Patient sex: M
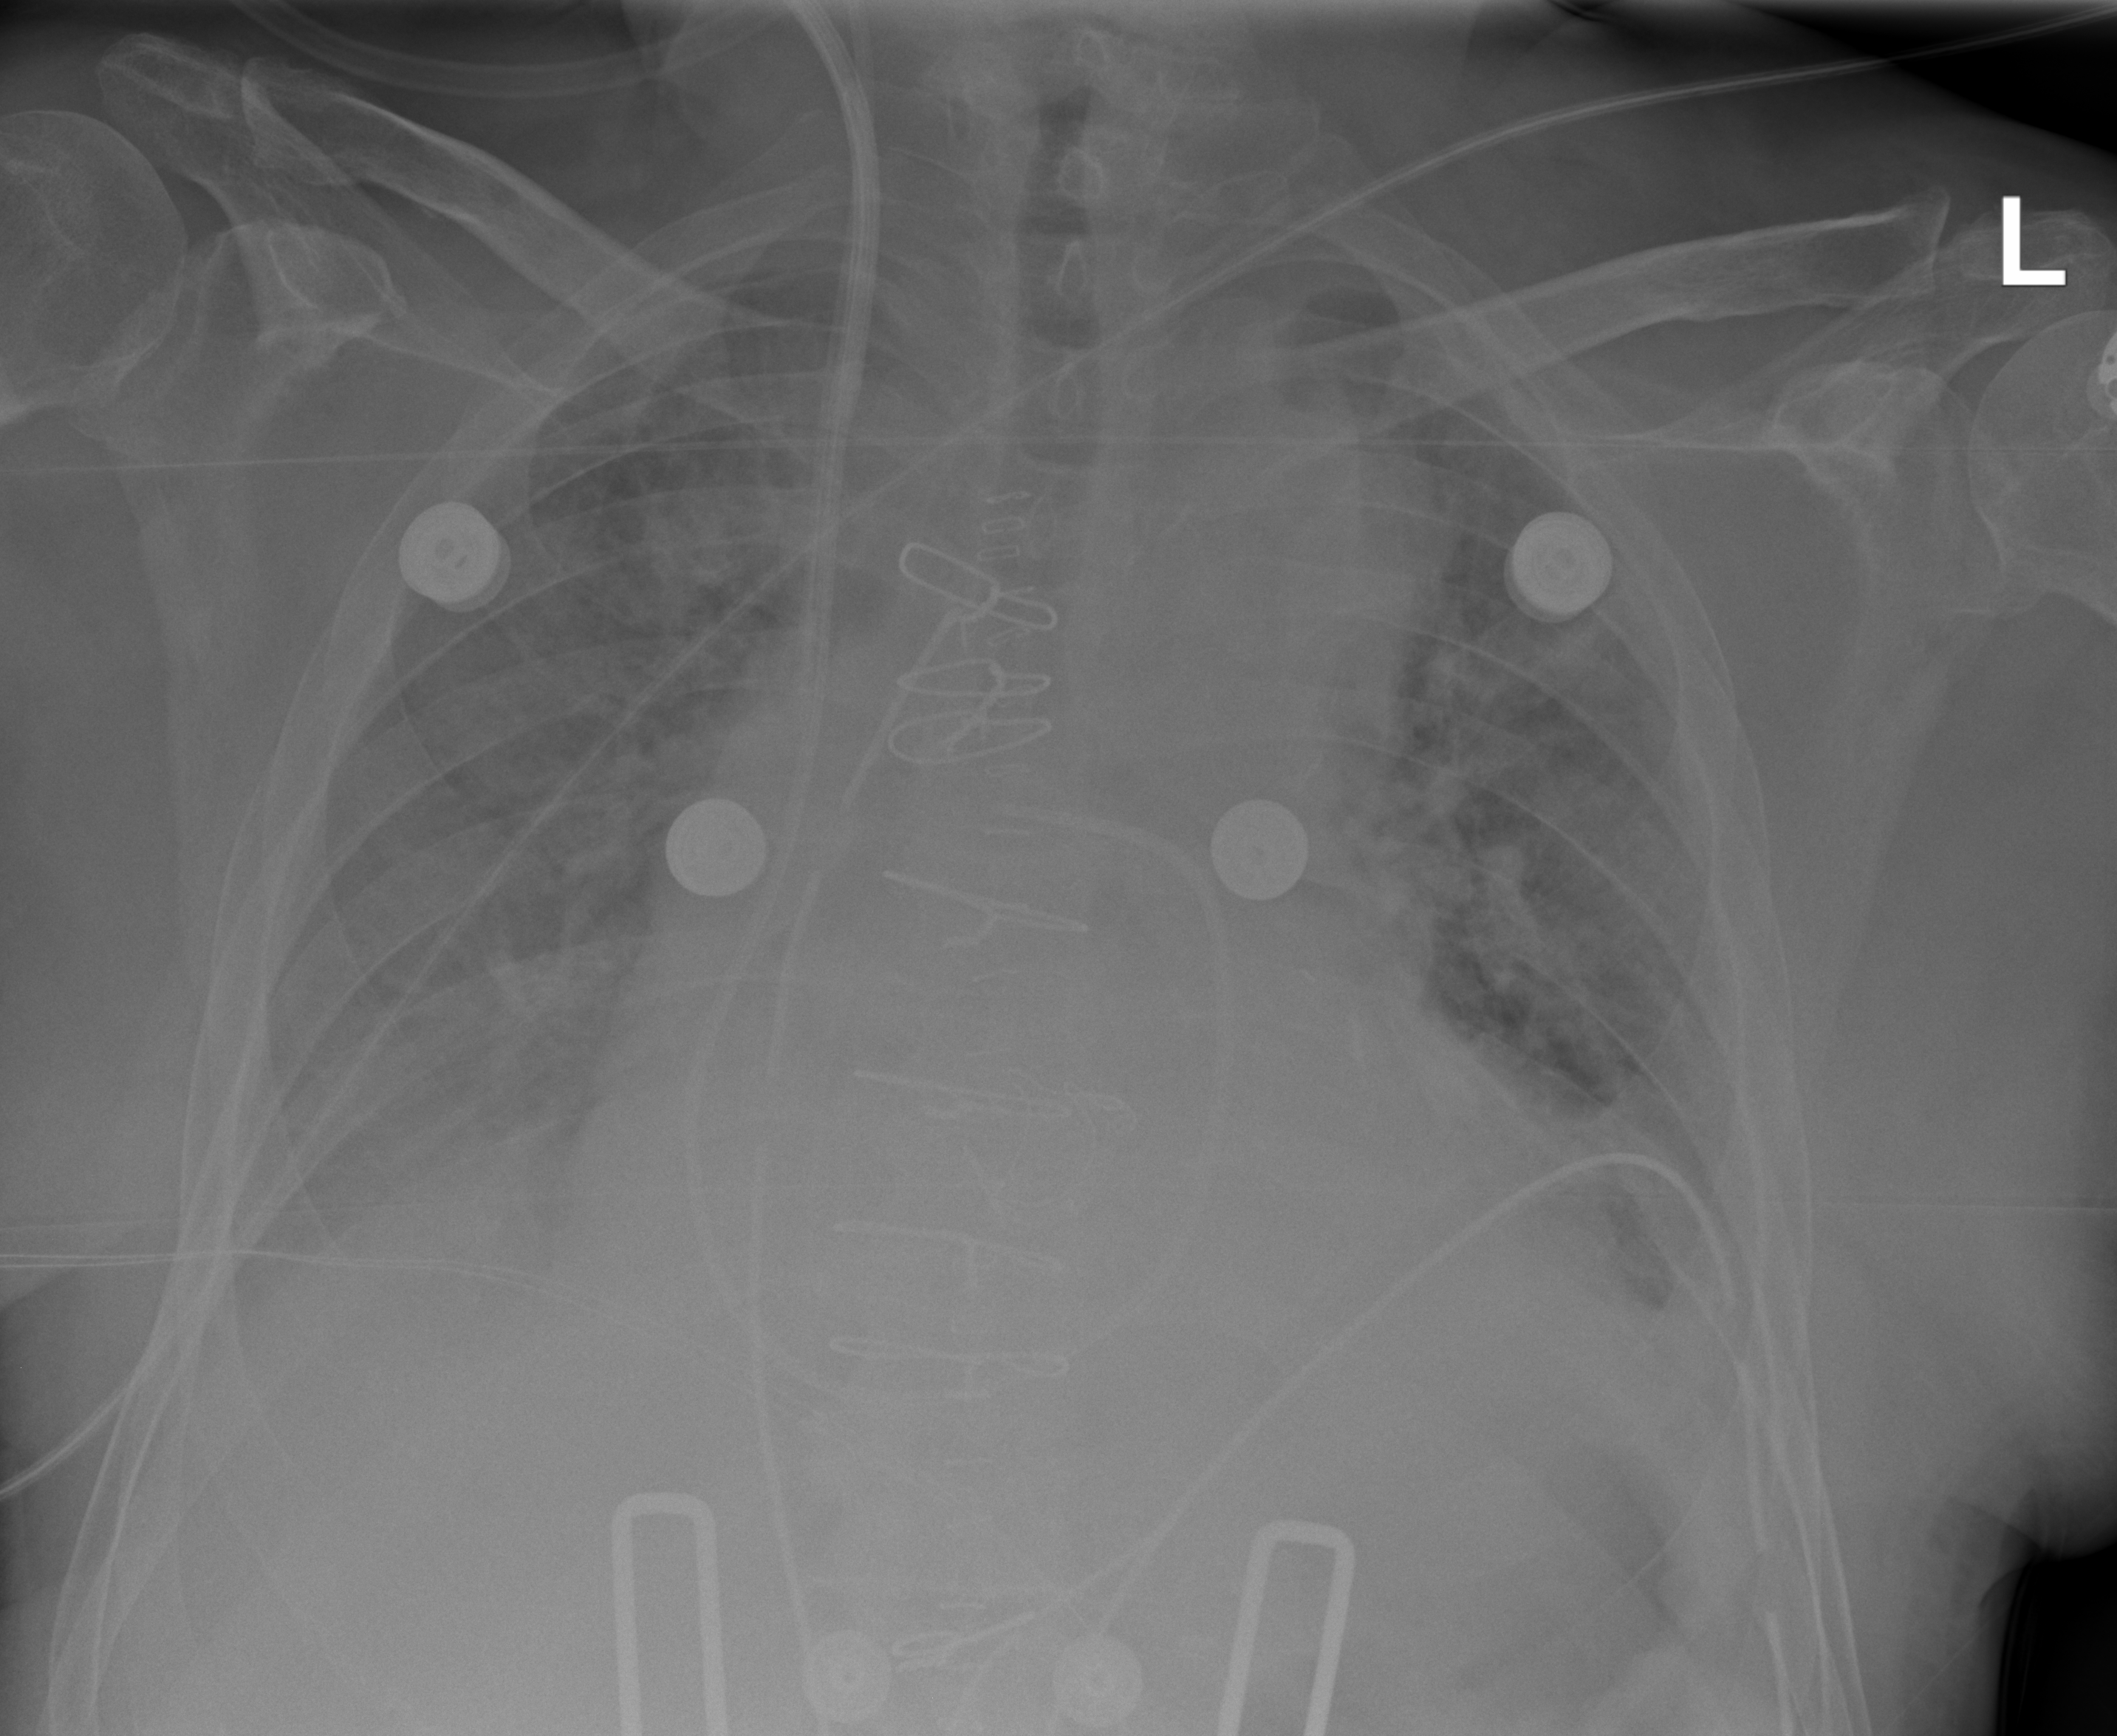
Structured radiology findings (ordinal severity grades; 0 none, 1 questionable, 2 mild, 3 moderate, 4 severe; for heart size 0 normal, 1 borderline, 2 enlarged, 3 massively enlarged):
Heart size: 2
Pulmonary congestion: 3
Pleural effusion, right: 0
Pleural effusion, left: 0
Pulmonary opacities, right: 1
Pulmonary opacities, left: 1
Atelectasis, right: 0
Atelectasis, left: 0